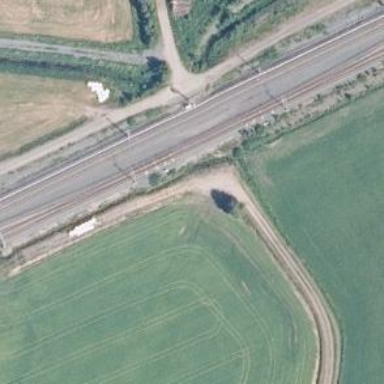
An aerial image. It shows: Railway with continuous electrified contact line.